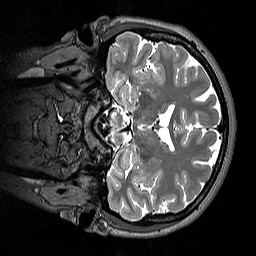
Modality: T2w
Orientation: coronal
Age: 21
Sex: female
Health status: healthy
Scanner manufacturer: siemens
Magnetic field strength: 3 T
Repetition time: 3.2 s
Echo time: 0.412 s